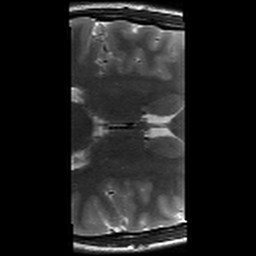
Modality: T2w
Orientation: axial
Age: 22
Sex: female
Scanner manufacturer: siemens
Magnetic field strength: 3 T
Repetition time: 8.02 s
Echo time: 0.08 s